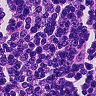
Metastatic tissue present: no